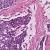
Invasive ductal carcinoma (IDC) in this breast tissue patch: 0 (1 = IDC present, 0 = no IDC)